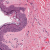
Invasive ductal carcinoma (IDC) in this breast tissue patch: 0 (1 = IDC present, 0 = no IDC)